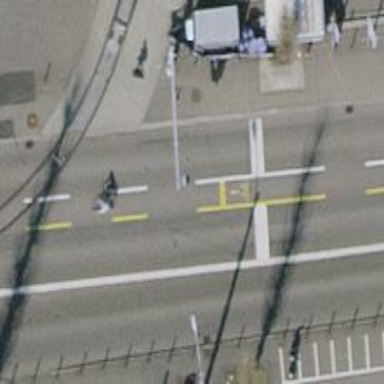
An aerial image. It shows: Road with traffic signals.